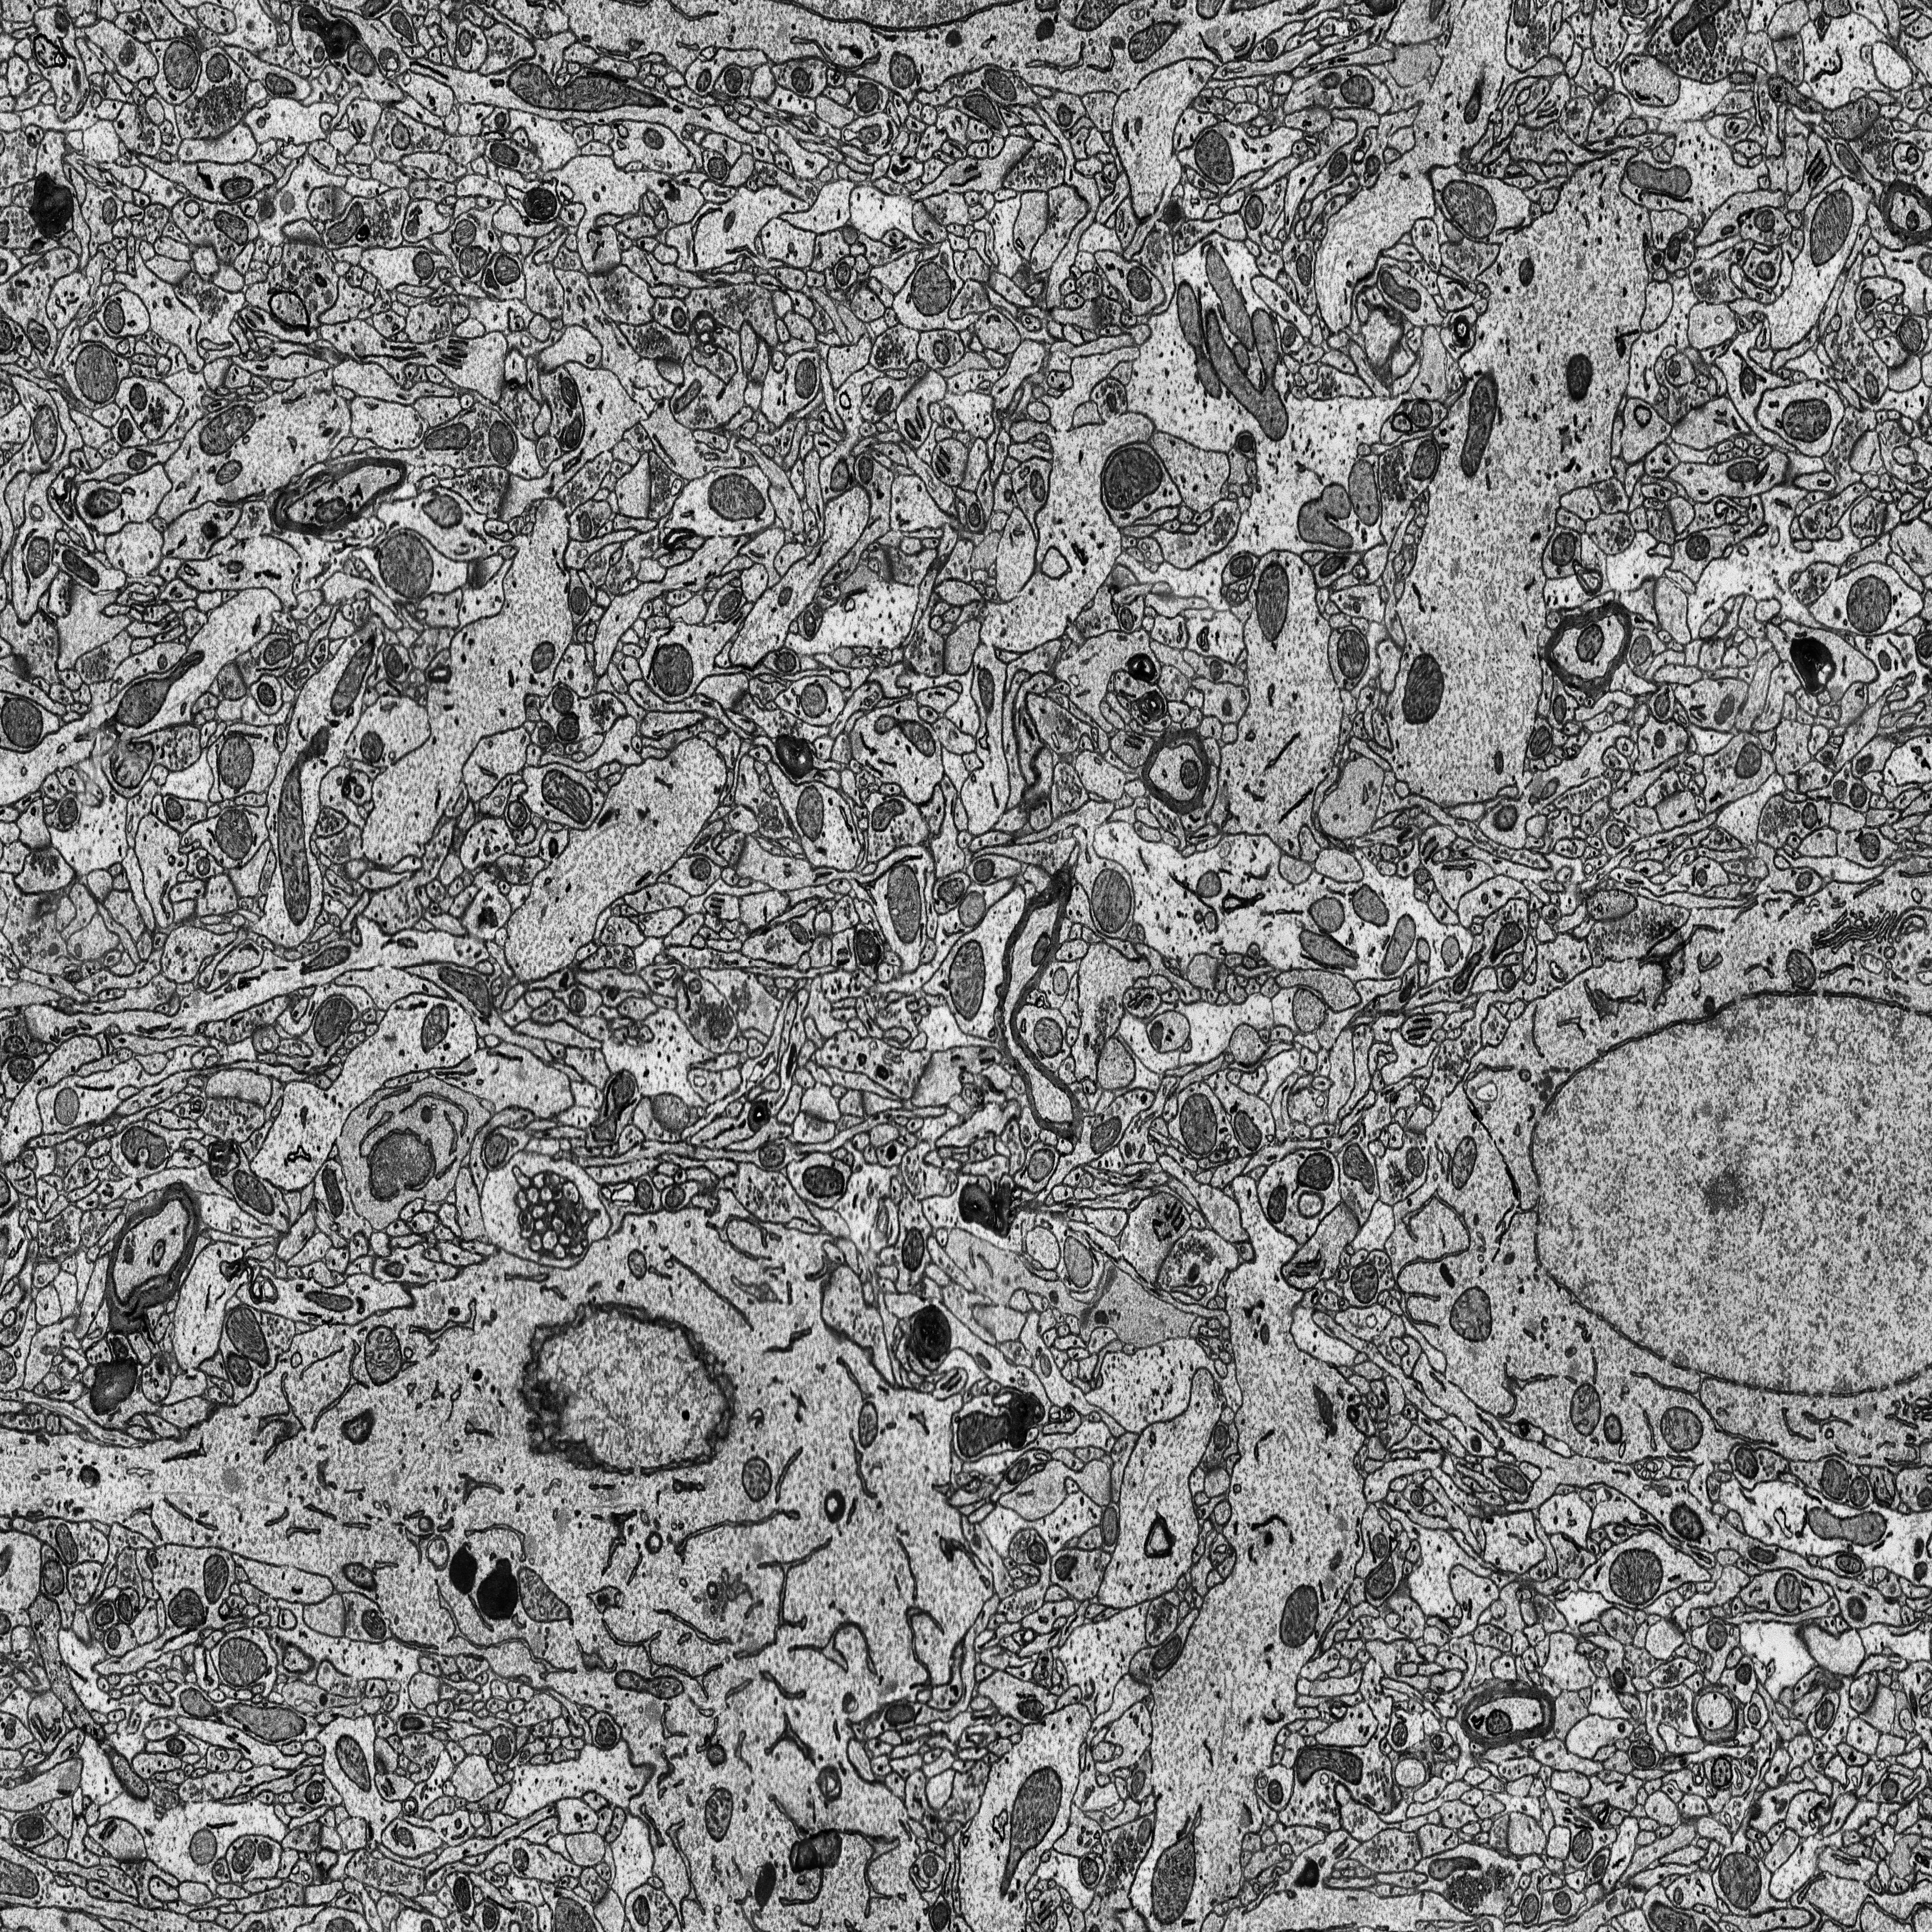
Electron microscopy slice of rat cortex tissue
Slice depth (z): 184
Mitochondria instances in slice: 388